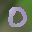
Label: 0